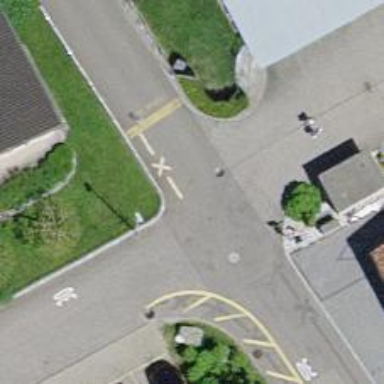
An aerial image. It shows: Residential road with asphalt surface and no sidewalks.